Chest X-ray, AP view. Patient: 55 years old, sex M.
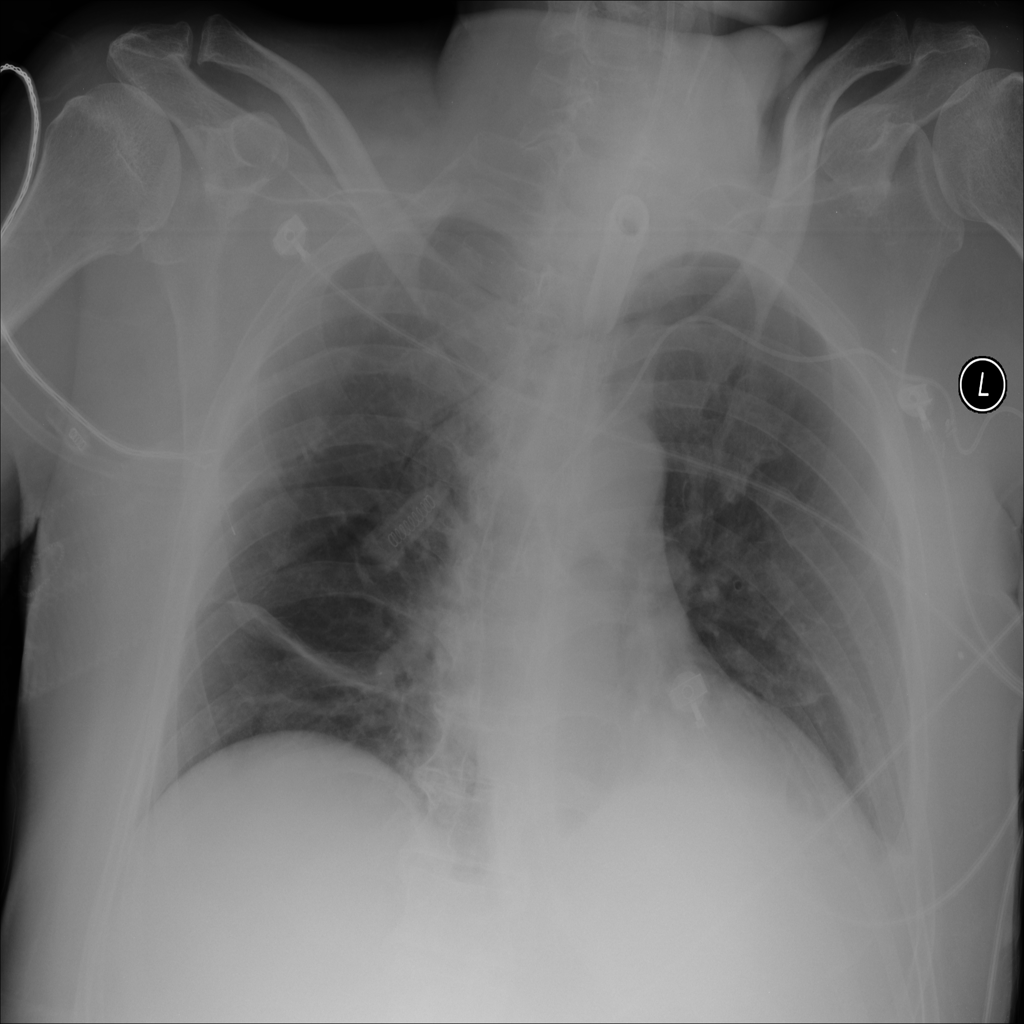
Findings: No Finding